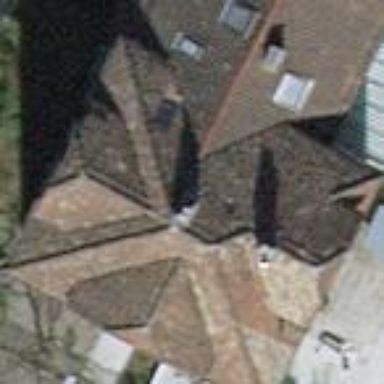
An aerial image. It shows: Terrace building with tiled roof.